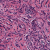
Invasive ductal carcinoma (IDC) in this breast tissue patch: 1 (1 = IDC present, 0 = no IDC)